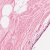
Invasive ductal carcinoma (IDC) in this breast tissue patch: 0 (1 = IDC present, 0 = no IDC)